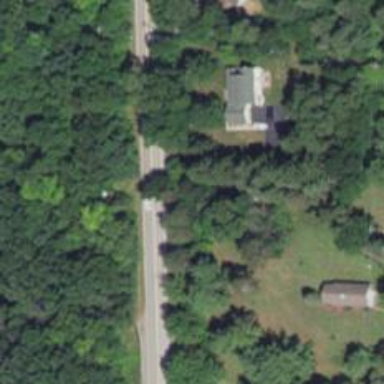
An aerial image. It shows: Driveway.